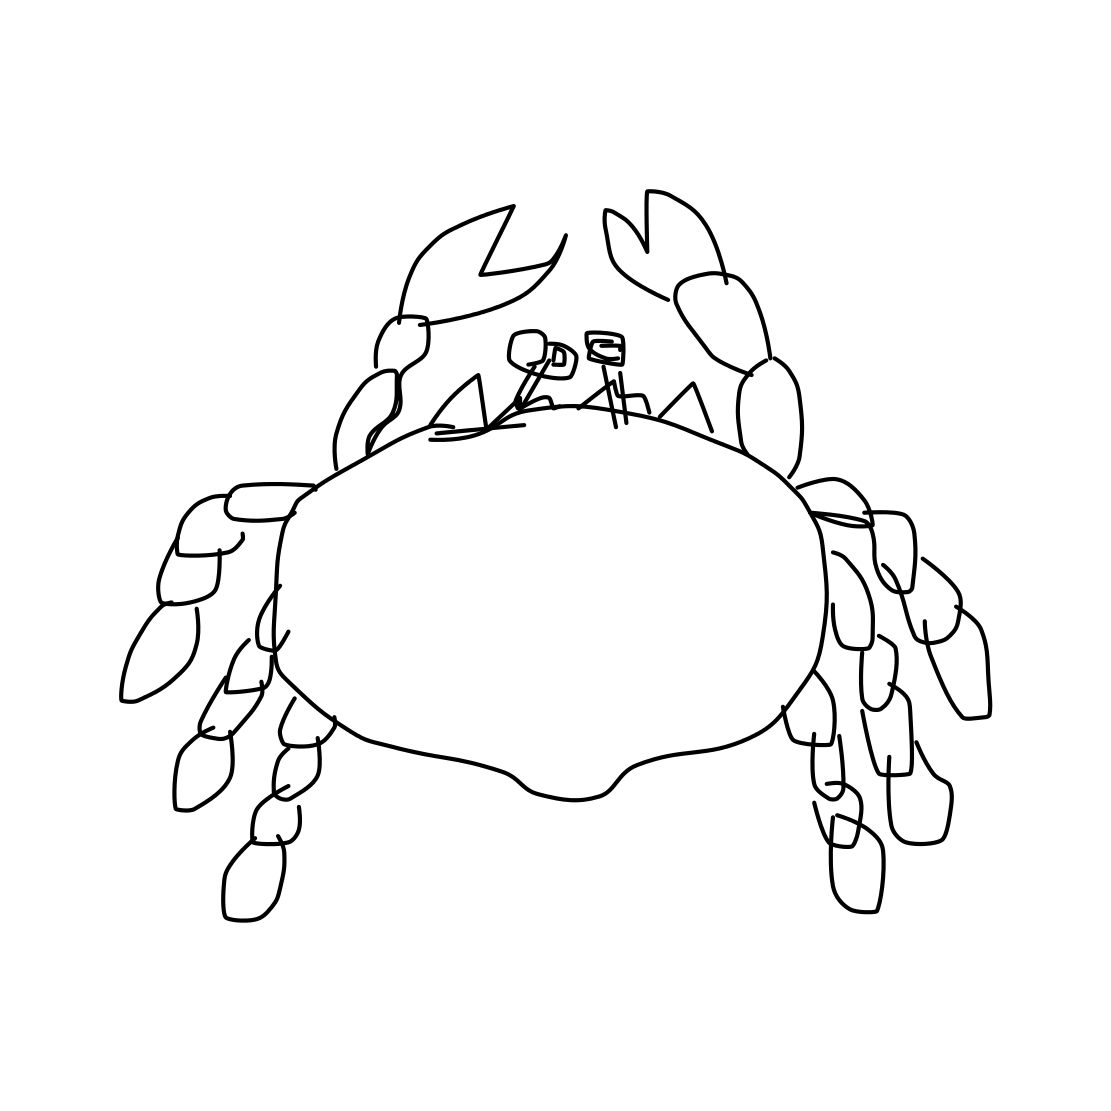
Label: crab